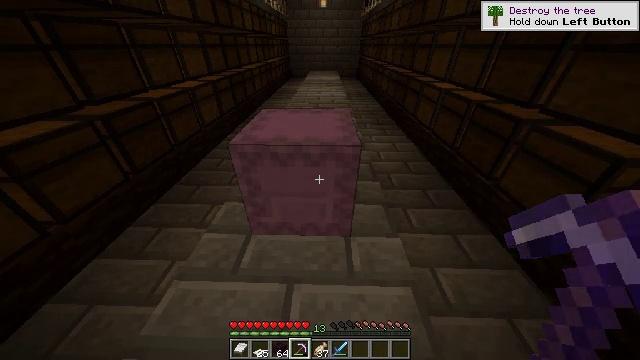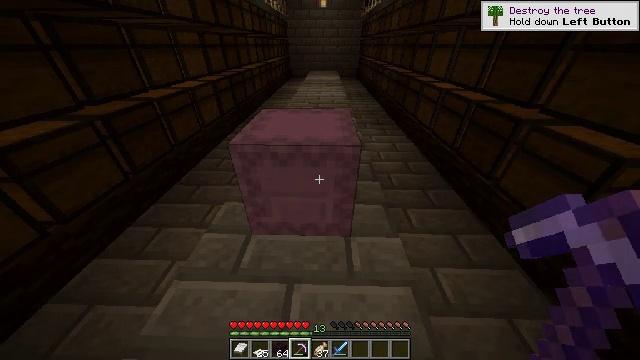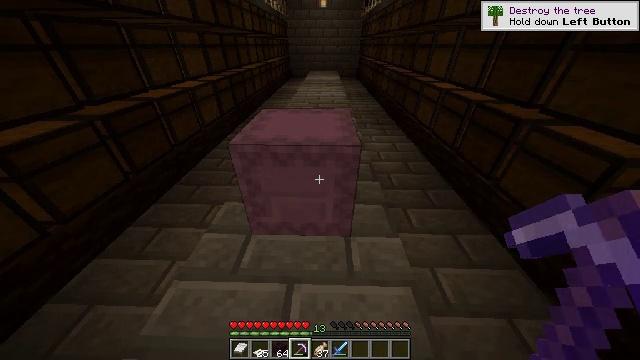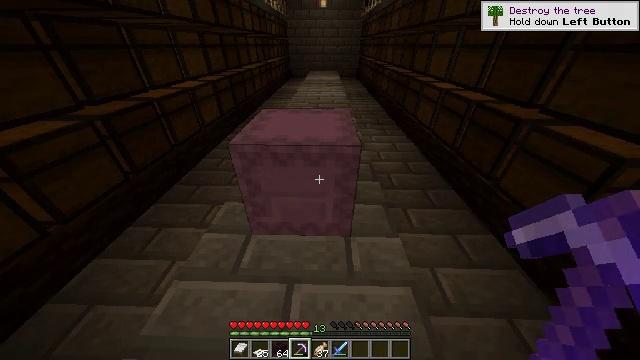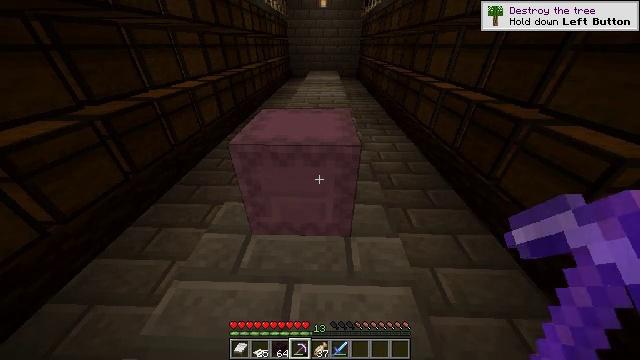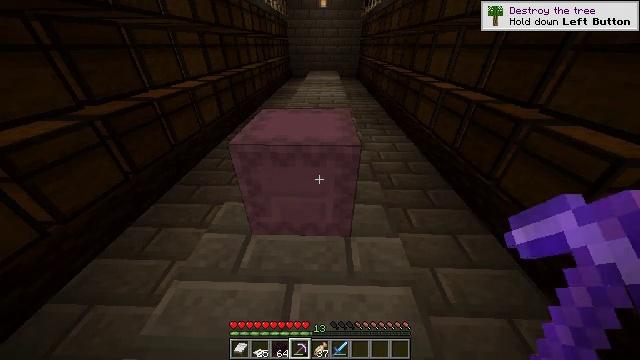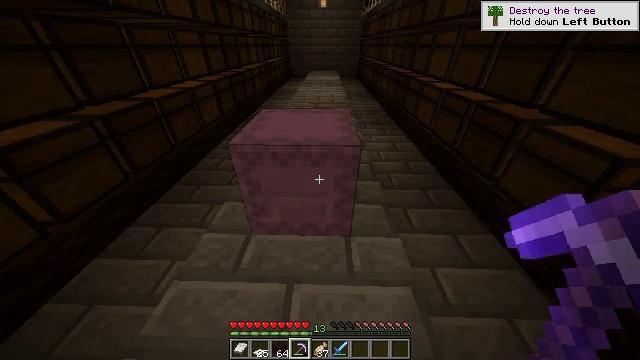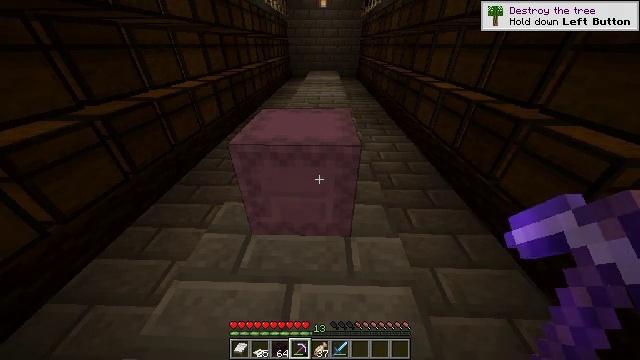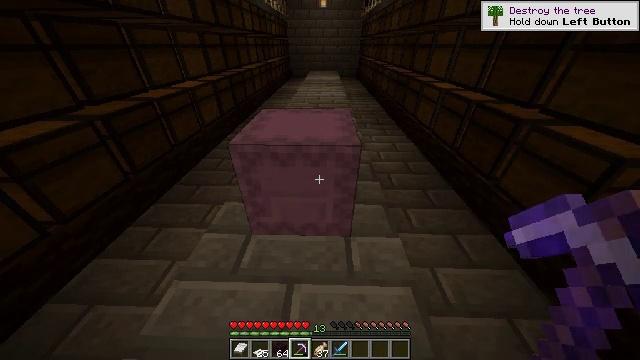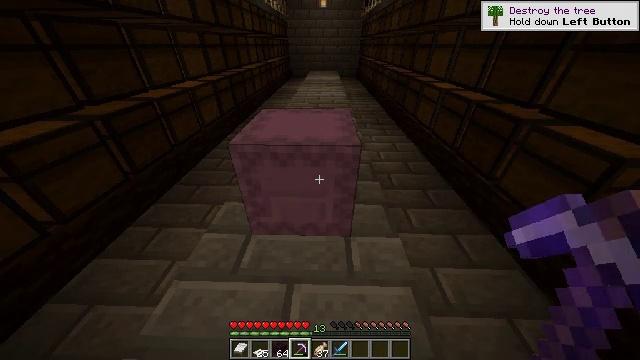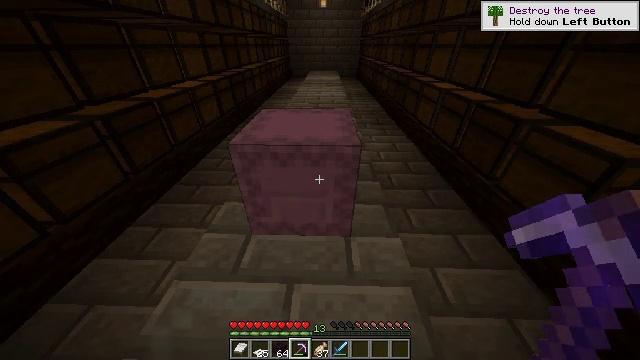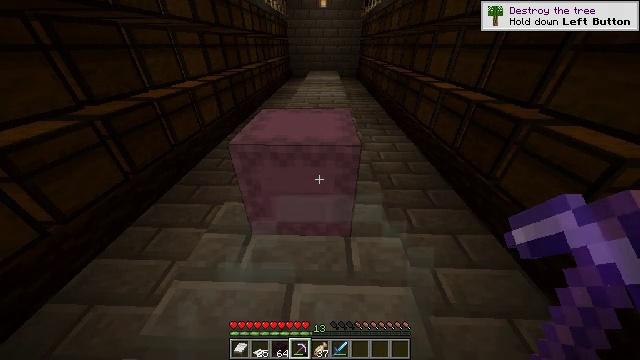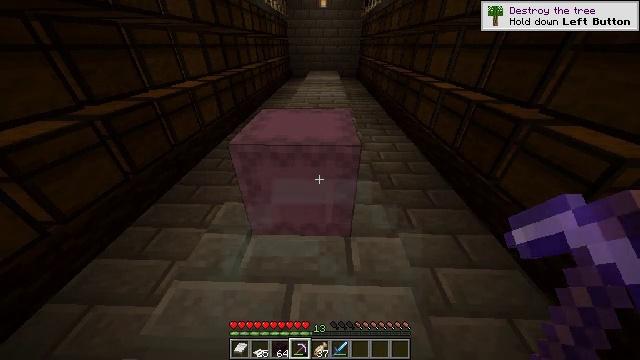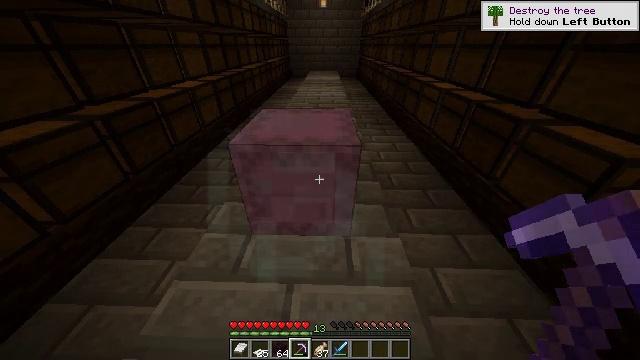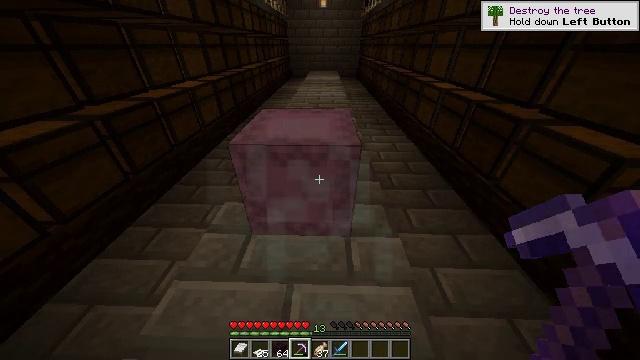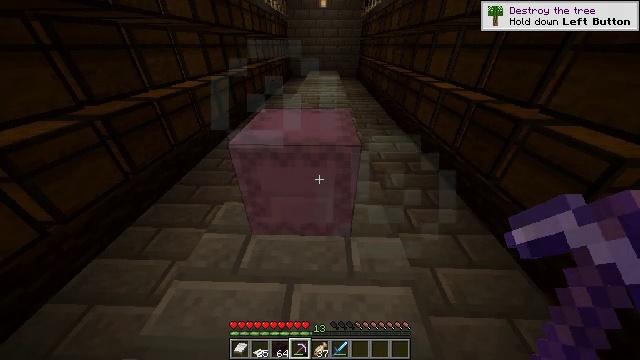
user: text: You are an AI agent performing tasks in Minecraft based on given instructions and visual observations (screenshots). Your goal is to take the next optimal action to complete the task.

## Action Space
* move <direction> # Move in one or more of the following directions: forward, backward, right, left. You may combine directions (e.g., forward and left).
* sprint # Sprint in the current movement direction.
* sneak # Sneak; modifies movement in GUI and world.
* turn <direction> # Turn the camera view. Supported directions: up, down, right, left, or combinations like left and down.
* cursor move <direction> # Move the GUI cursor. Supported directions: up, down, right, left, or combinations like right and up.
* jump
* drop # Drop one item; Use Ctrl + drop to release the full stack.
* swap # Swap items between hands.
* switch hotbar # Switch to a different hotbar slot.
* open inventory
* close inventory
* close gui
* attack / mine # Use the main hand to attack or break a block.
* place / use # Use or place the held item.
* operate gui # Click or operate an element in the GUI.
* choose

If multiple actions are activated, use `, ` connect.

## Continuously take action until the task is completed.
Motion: motion action
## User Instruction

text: Mine the shulker box.
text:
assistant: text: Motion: no_op
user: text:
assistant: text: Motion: no_op
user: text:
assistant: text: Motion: no_op
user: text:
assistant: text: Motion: no_op
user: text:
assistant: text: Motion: no_op
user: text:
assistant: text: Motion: no_op
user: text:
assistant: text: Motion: no_op
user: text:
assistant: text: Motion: no_op
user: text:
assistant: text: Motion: no_op
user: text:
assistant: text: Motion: no_op
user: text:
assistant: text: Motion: no_op
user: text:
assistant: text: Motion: no_op
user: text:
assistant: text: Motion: no_op
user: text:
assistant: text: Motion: no_op
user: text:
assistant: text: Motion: no_op
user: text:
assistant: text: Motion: no_op
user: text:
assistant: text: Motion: no_op
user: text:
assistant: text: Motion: no_op
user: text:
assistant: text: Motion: no_op
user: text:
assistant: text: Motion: no_op
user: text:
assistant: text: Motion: no_op
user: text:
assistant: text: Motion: no_op
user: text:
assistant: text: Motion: no_op
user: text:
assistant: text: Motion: no_op
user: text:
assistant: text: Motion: no_op
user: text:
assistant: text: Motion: no_op
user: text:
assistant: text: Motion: no_op
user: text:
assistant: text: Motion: no_op
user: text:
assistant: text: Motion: no_op
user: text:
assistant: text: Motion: no_op